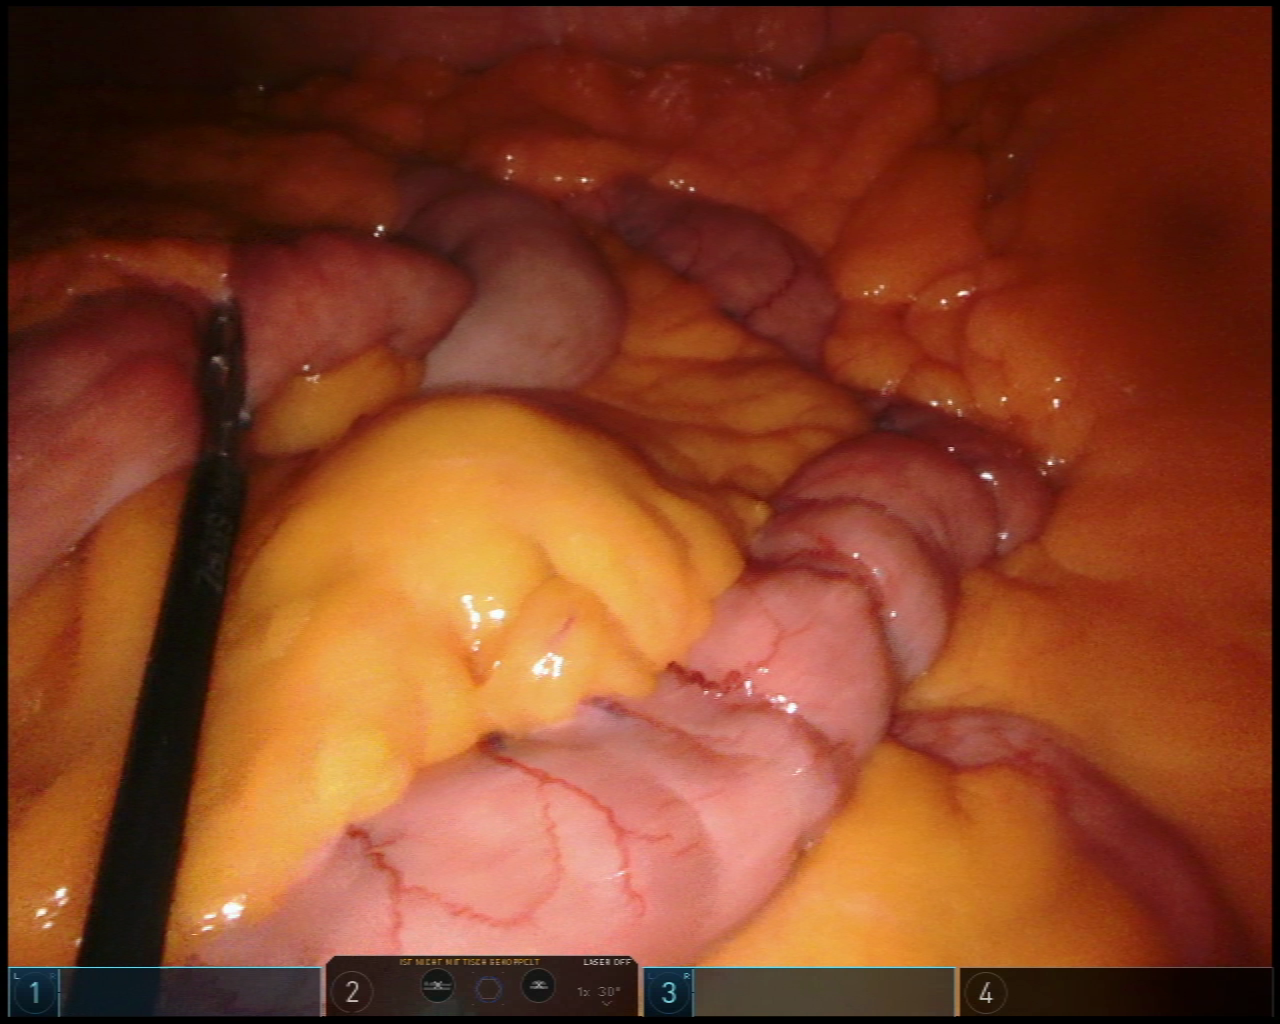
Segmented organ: small_intestine
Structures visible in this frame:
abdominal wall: yes
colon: no
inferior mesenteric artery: no
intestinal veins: no
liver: no
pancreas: no
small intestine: yes
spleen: no
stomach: no
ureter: no
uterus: no
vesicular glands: no